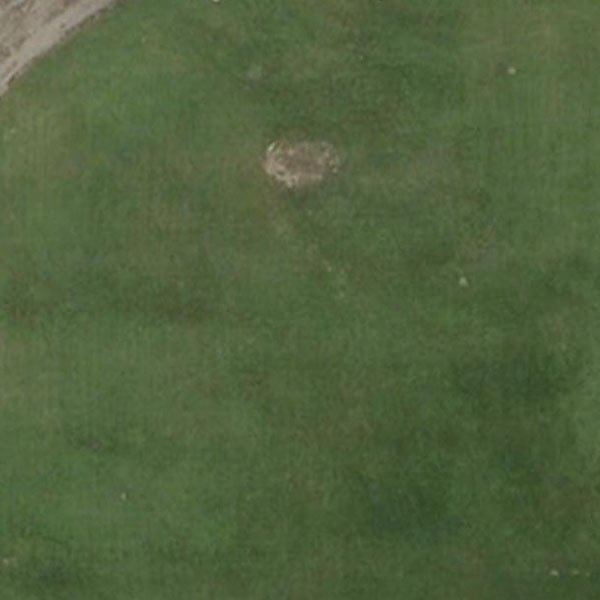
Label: Meadow